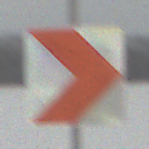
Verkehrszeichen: RichtungstafelnInKurvenKleinLinks
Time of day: MorningAfternoon
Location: Outdoor (Nature)
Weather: Overcast
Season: Winter
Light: Natural